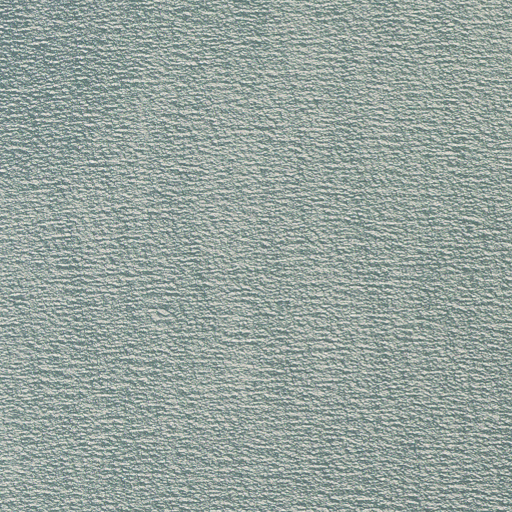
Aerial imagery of cape in Maryland named James Point containing only open water